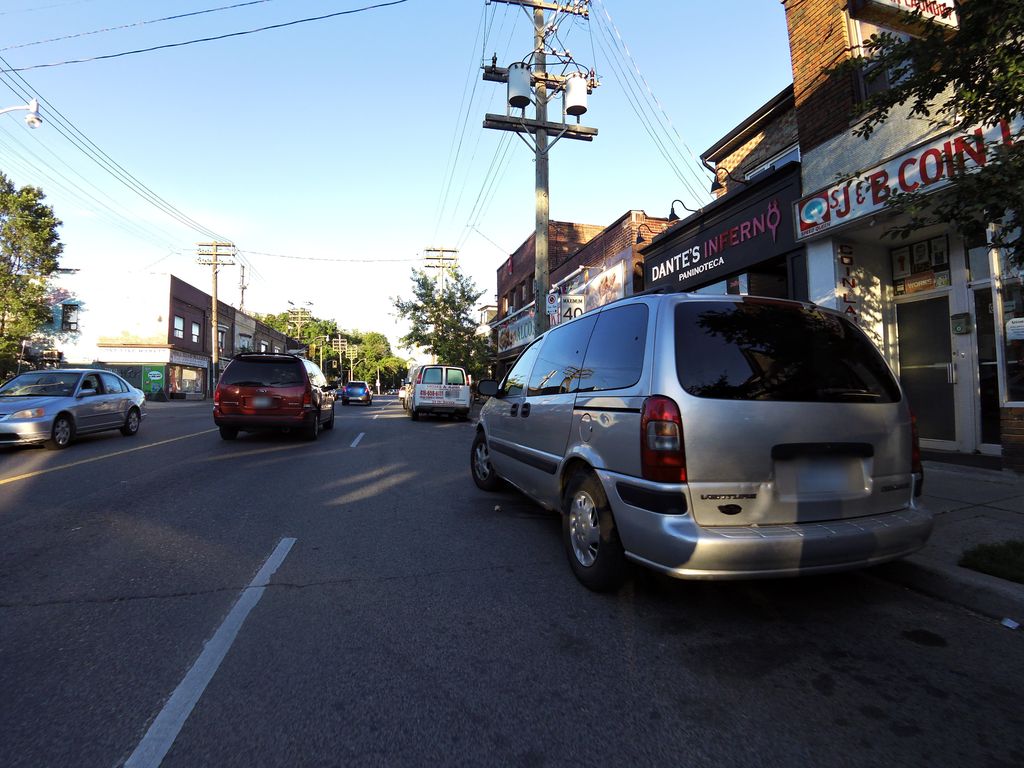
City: toronto